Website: home-depot
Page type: account-selection
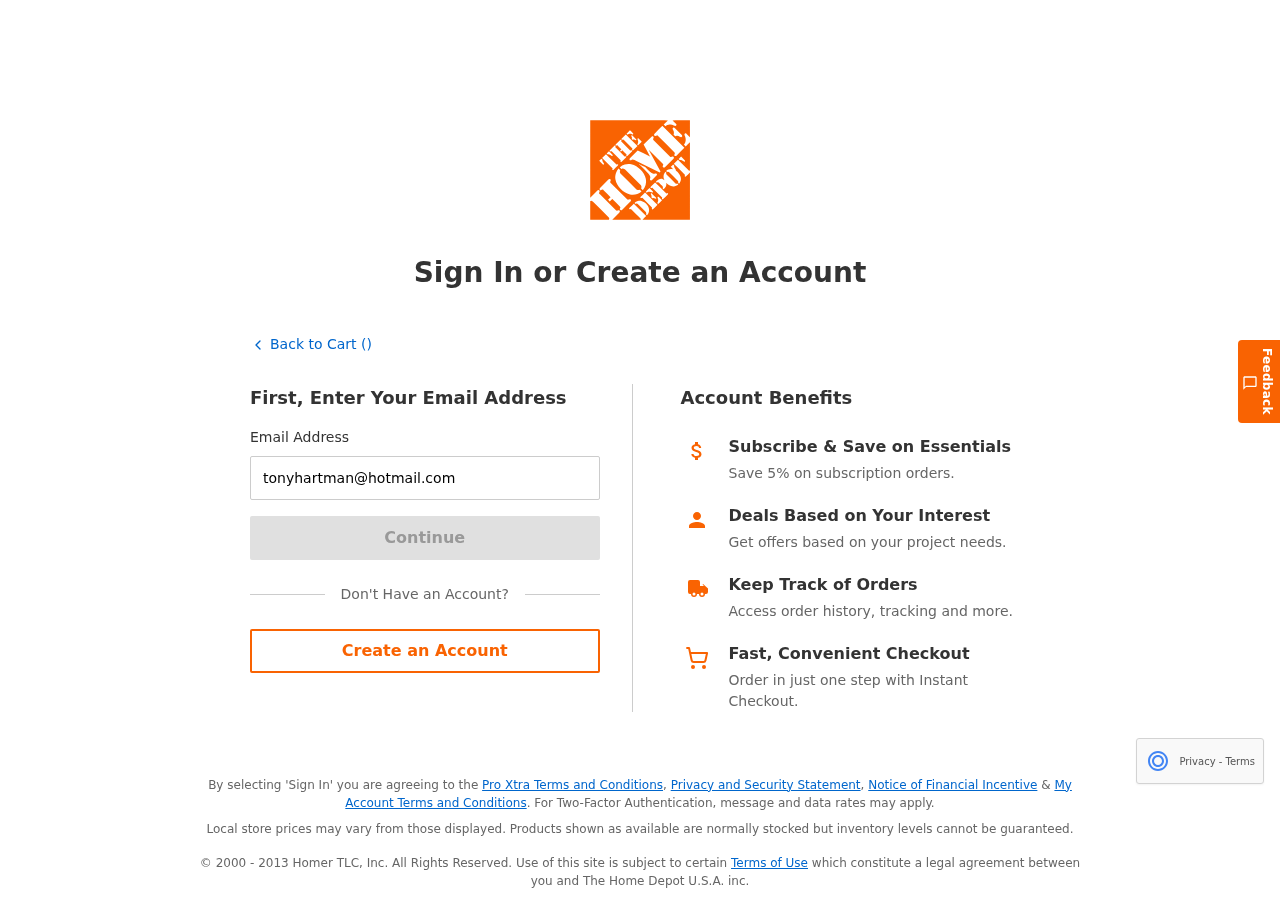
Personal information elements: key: PII_EMAIL
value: tonyhartman@hotmail.com